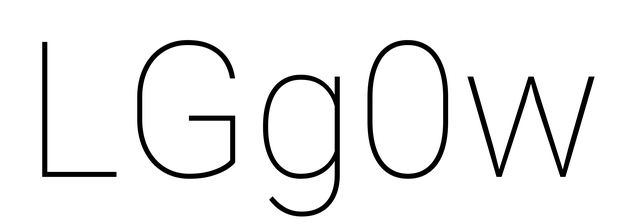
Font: Roboto_Thin